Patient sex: F
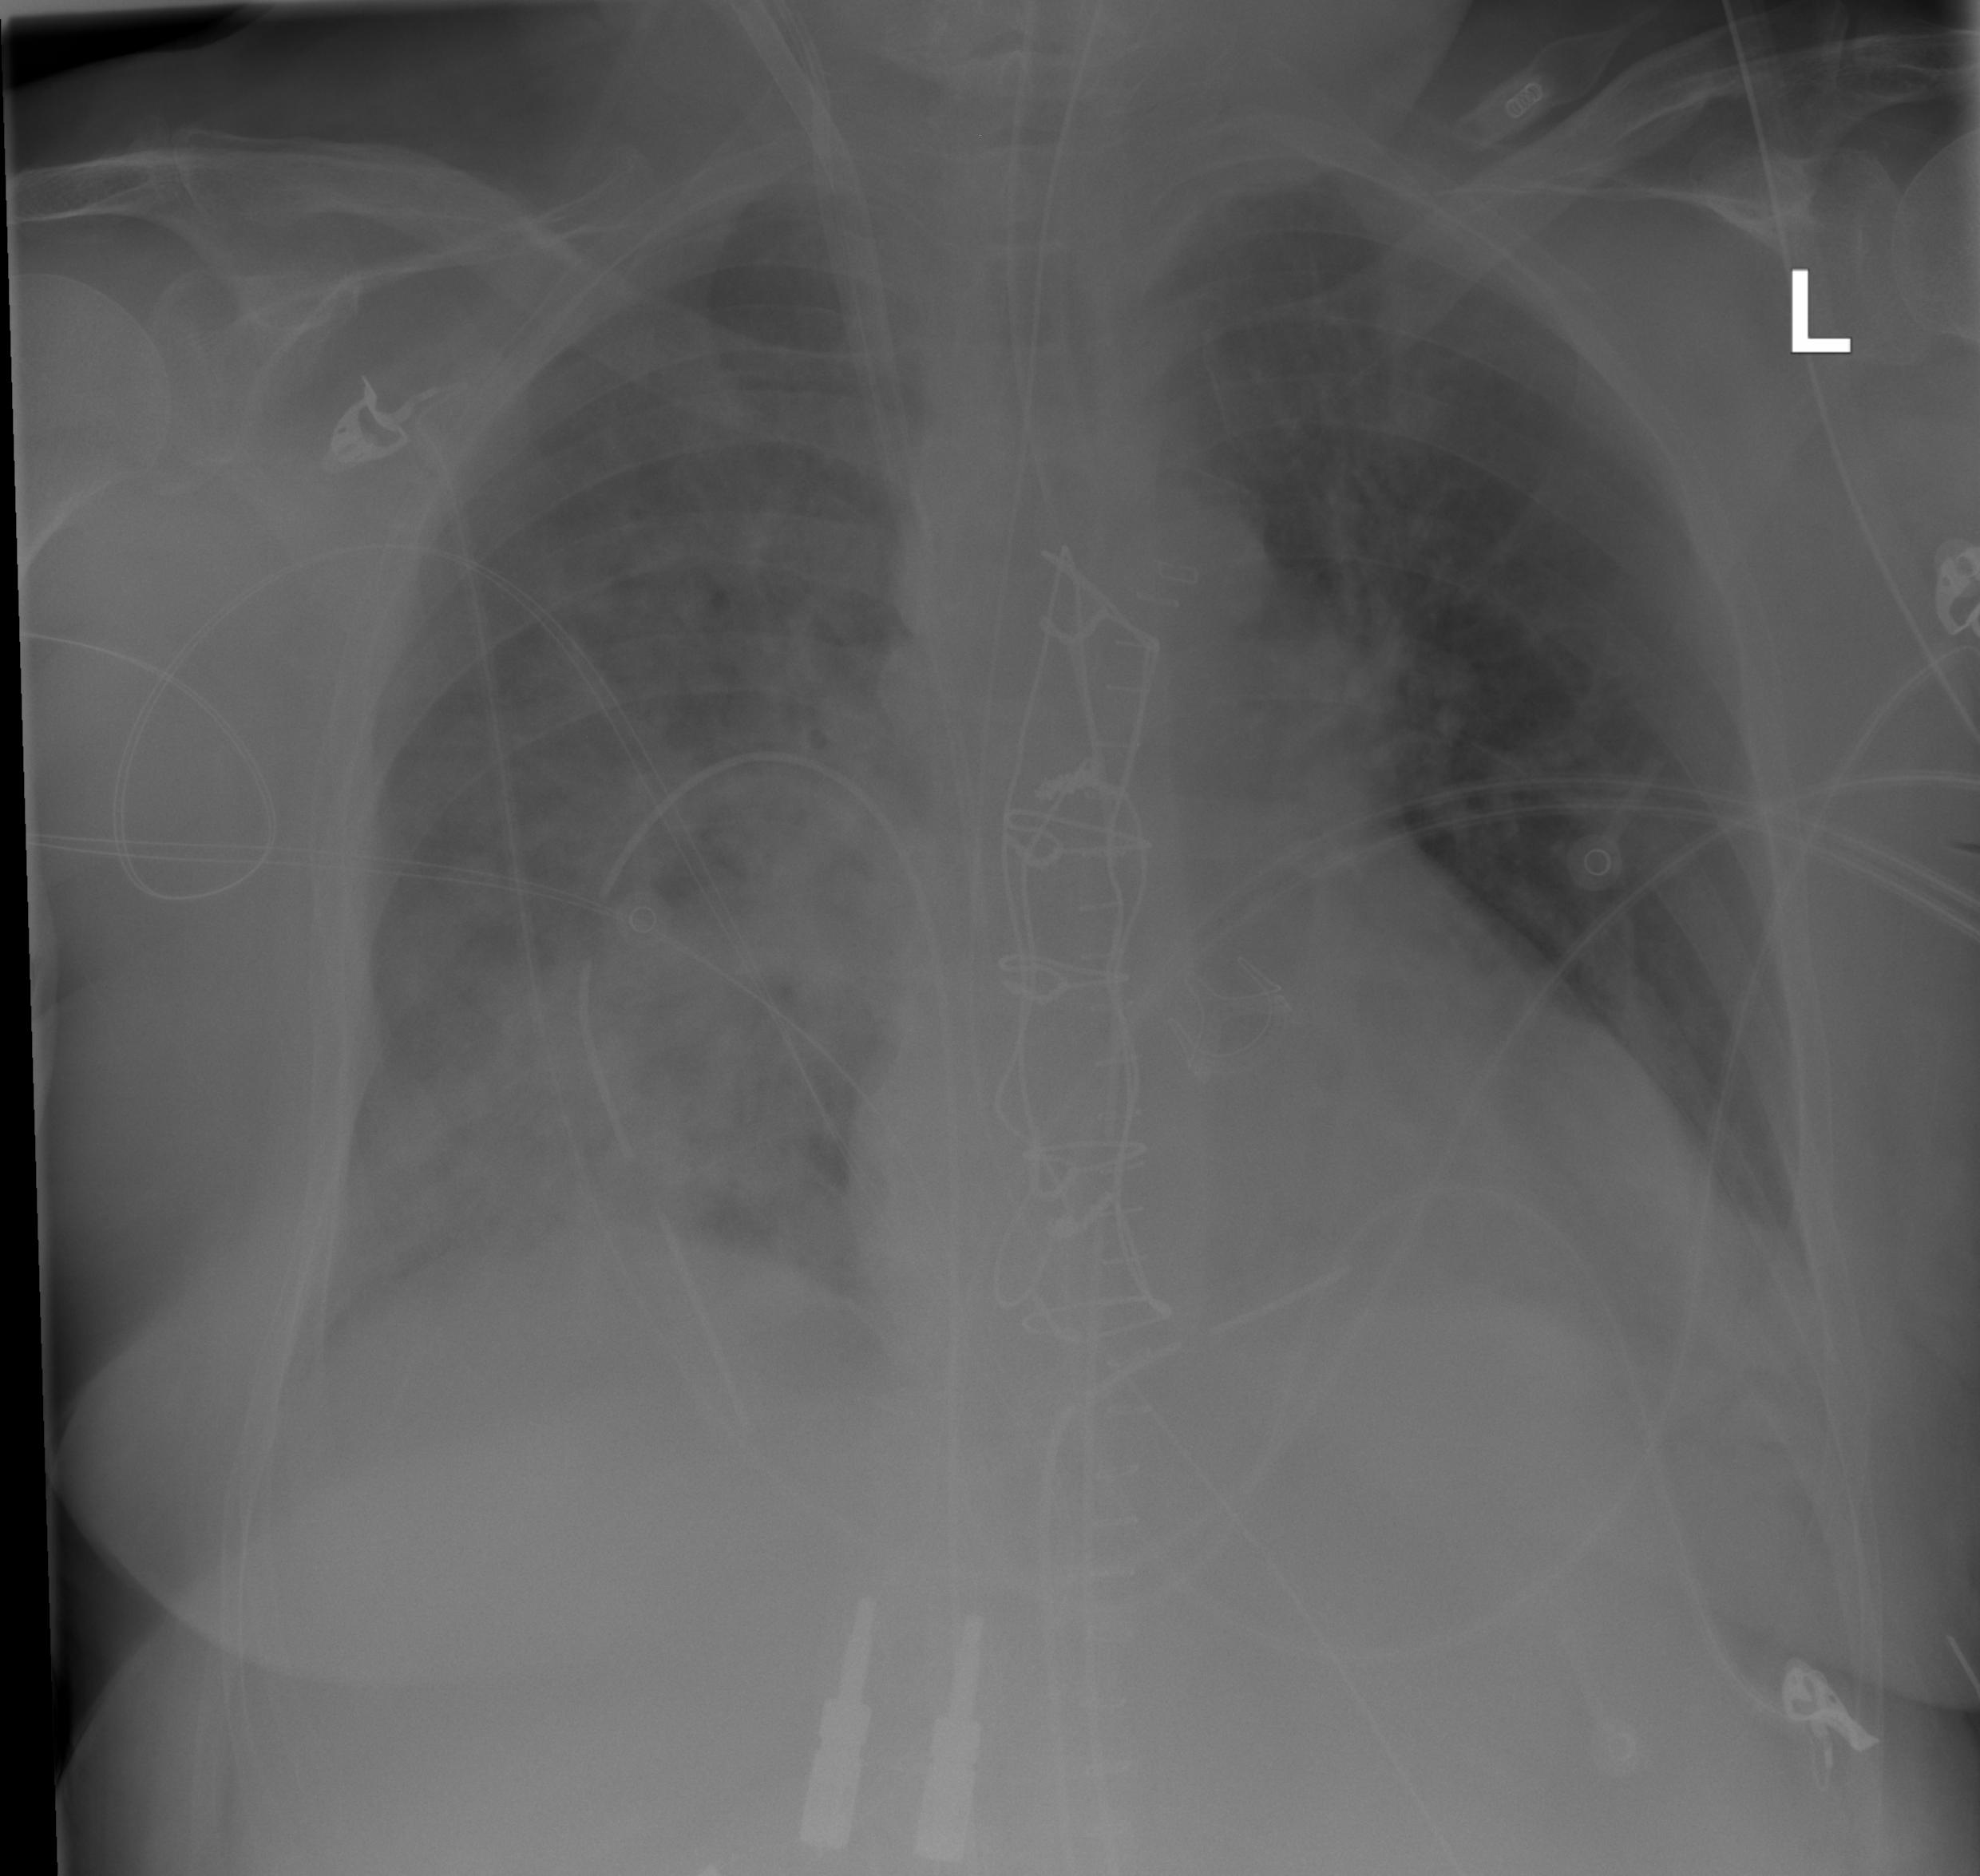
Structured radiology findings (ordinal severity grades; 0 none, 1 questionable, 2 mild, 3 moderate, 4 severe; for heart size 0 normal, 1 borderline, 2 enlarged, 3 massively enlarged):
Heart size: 0
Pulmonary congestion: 0
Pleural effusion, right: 2
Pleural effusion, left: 2
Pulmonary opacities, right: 3
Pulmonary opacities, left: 0
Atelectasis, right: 2
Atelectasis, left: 2